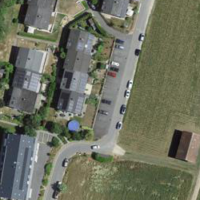
EUNIS habitat code: 55
Species observed at this site:
Mercurialis annua